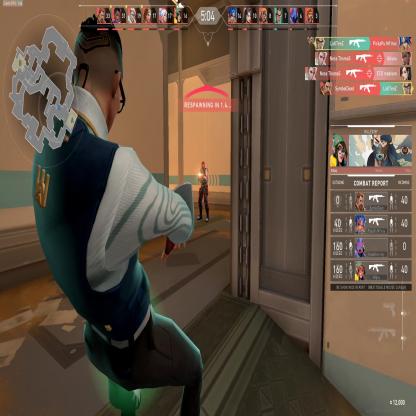
Label: enemy